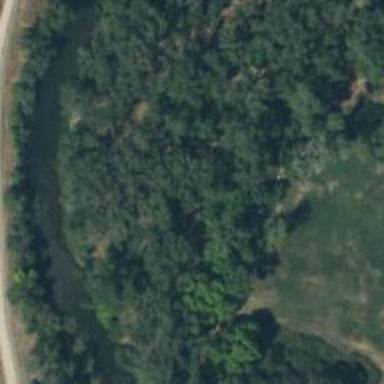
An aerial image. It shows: Disc golf hole.